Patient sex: M
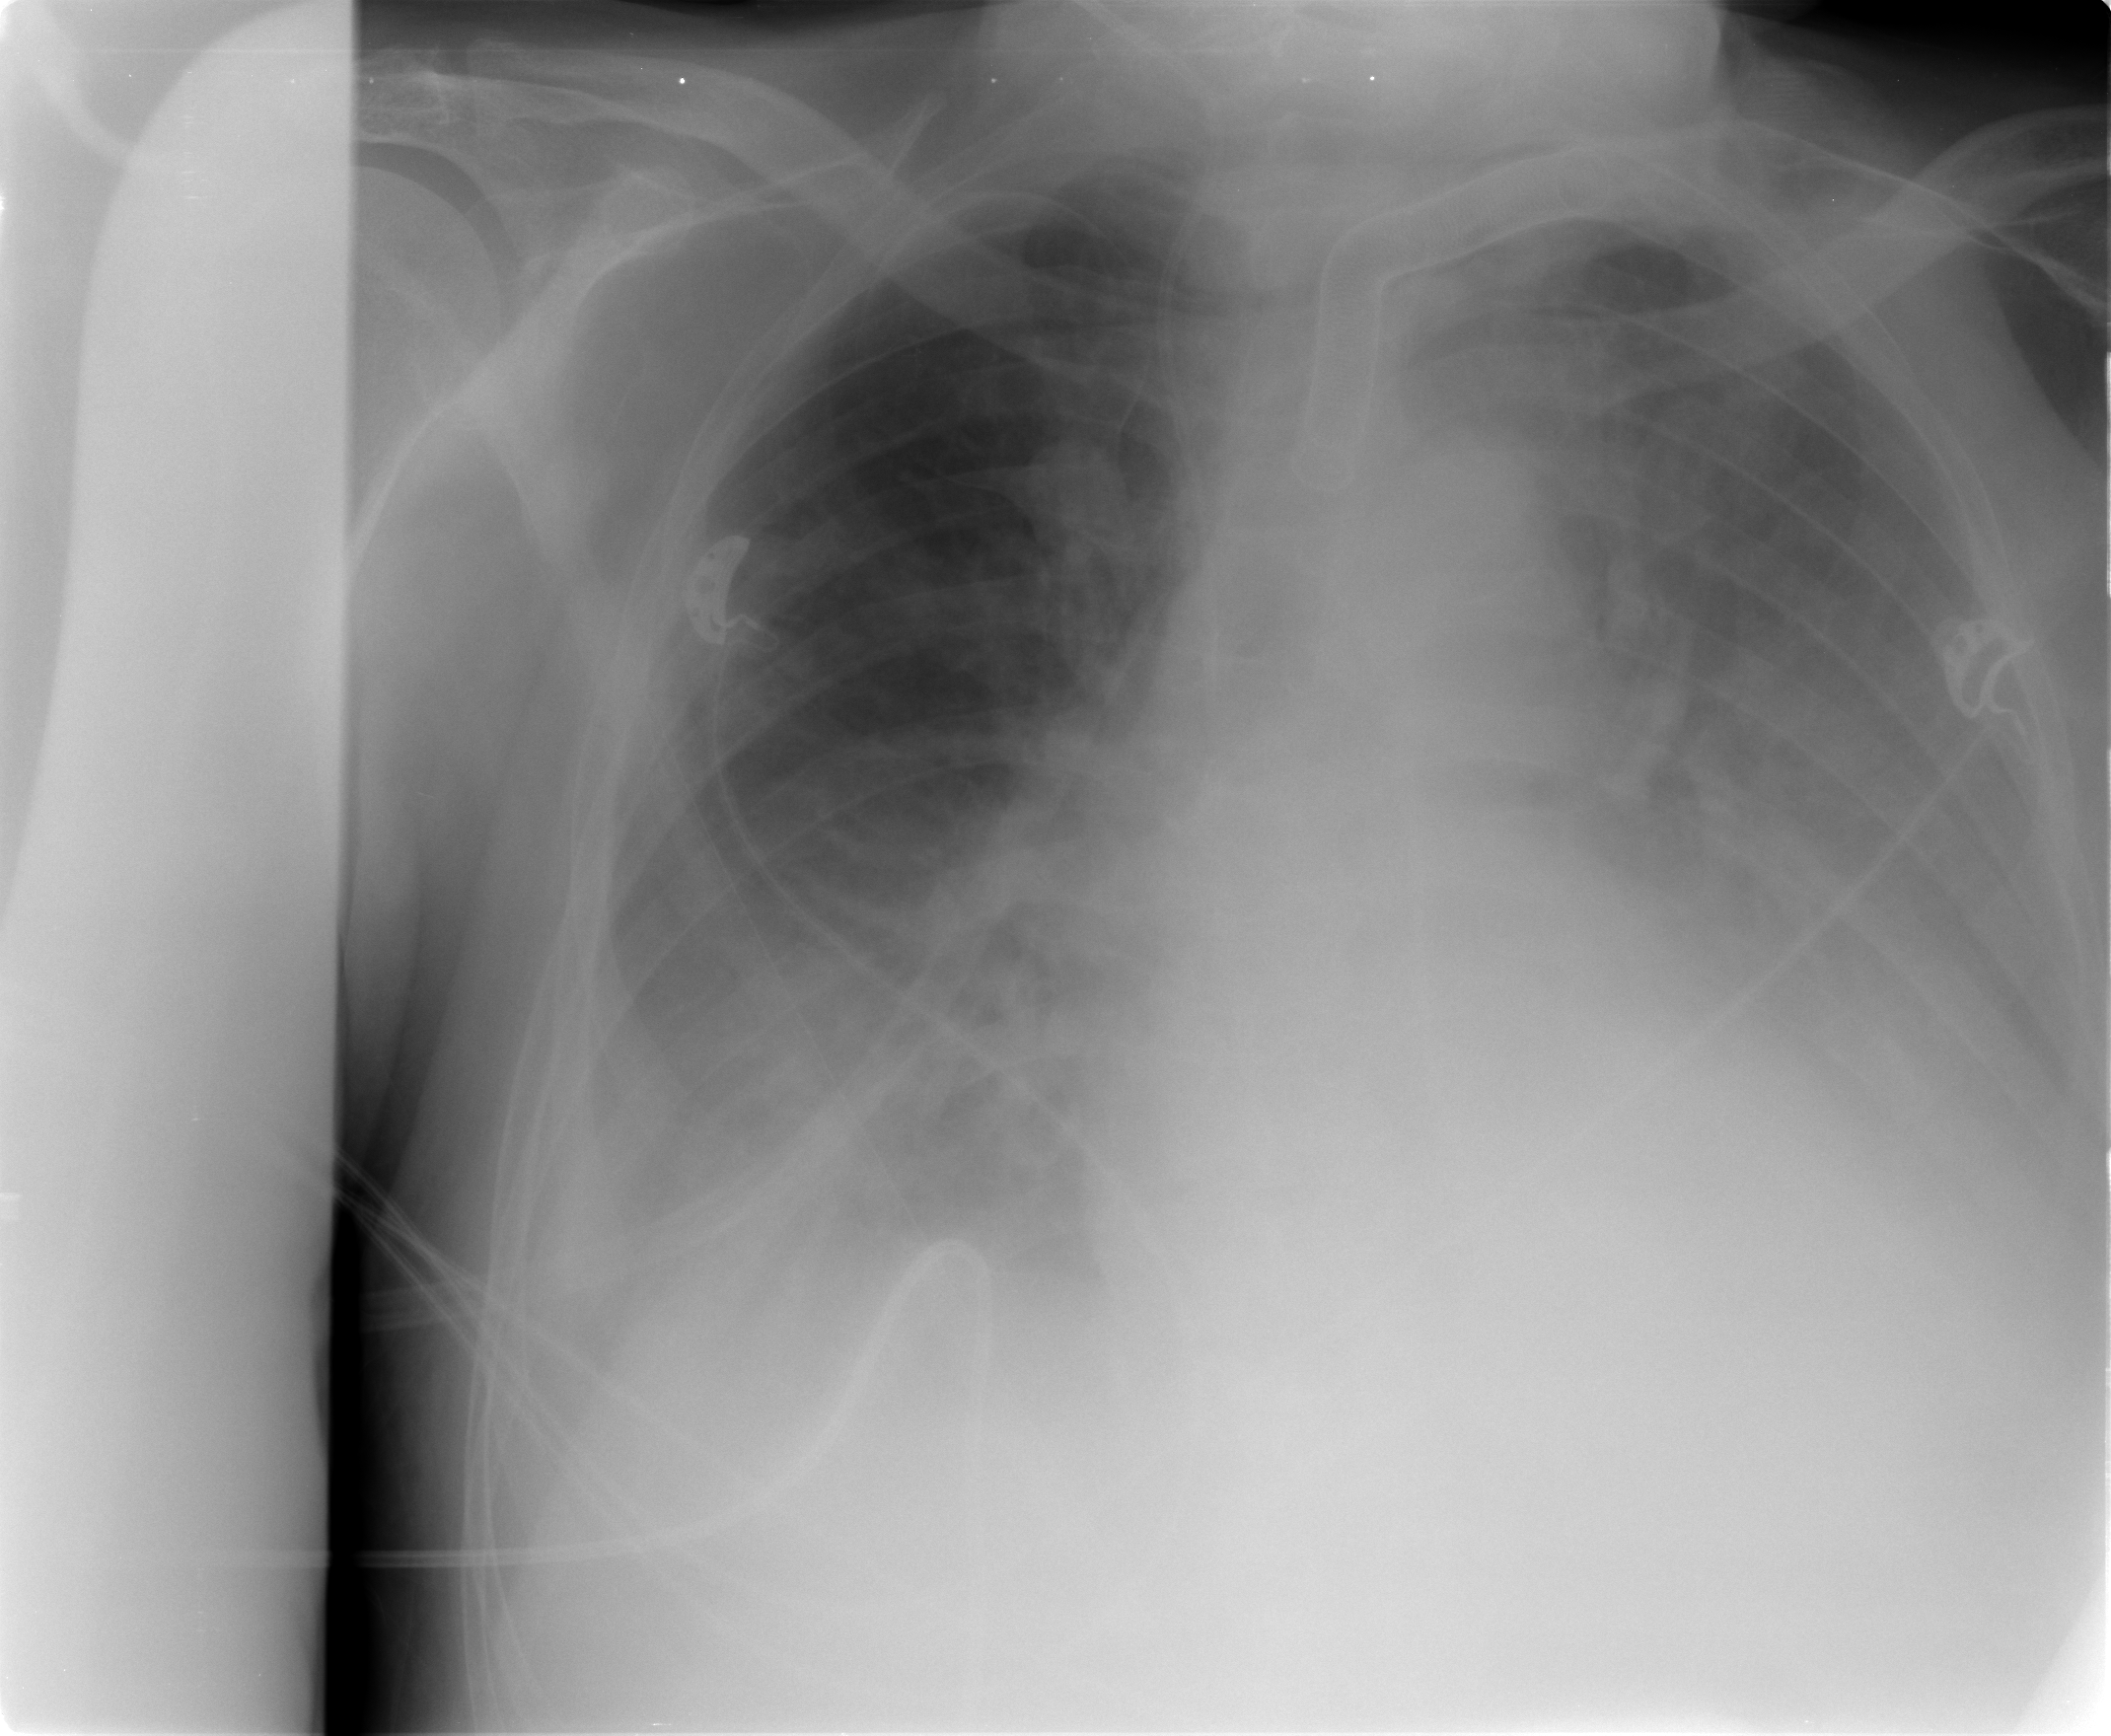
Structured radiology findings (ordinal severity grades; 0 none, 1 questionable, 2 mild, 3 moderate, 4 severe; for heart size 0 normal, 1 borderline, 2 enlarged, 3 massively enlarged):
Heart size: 1
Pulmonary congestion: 2
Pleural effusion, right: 2
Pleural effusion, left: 3
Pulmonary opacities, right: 0
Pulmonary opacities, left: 1
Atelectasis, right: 2
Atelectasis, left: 3